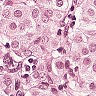
Metastatic tissue present: yes